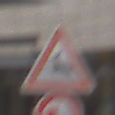
Verkehrszeichen: WildwechselRechts
Zusatzzeichen unten: UeberholverbotKraftfahrzeuge
Umgebung: Outdoor, Urban
Tageszeit: Midday
Wetter: Overcast
Licht: Natural
Jahreszeit: NotSpecified
Kontrast: LowContrast